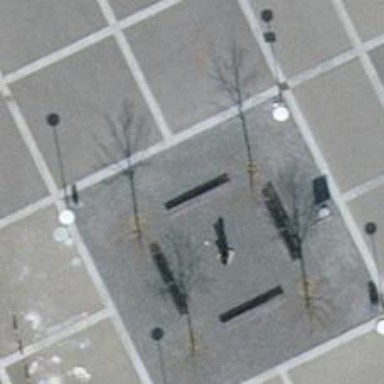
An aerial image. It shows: Black bench.